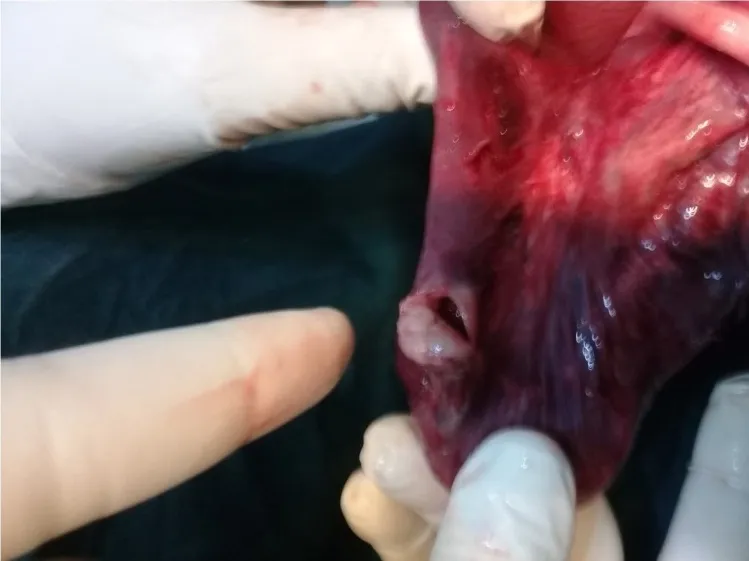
Perforation of the bowel segment from prolonged ischemic necrosis.
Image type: medical_photograph (other_medical_photograph)